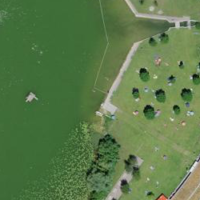
EUNIS habitat code: 14
Species observed at this site:
Lycopus europaeus
Plantago major